Aerial crown-view tile of a tropical tree (Barro Colorado Island, Panama), acquired 20250915:
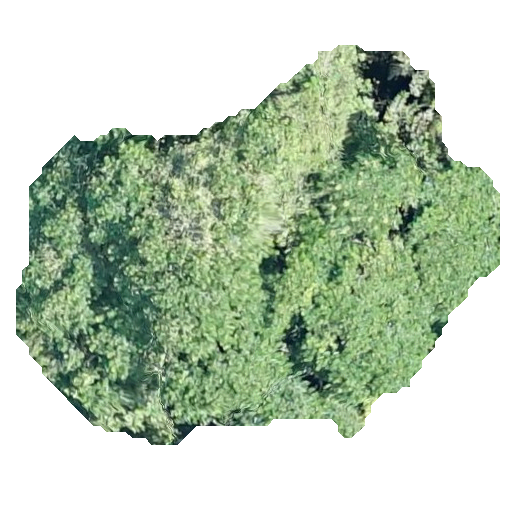
Species: Trattinnickia aspera
GBIF accepted scientific name: Trattinnickia aspera
Crown area: 192.98 m²